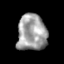
Tissue: skin
Cell type: Epithelial cells
Senescence score: 0.2361
Nuclear area (px): 1054
Mean DAPI intensity: 159.352